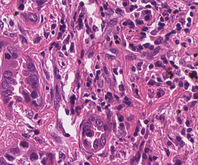
Tumor epithelial tissue: yes
Tumor-associated stroma tissue: yes
Normal tissue: no